Question: I have a dropdown menu on my page but there are some problem i.e when the dropdown appear and moved down to certain limit it will disappear as shown in image.

1 ) when the dropdown appear for Mobile App Development as shown in image and moved down to Black berry its work but when i move mouse pointer to Palm the menu disappeared.css code is'''
/* menu styles */
nav, #nav ul{
margin:0;
padding:0;
list-style-type:none;
list-style-position:outside;
position:relative;
line-height:1.5em;
}
nav a{
display:block;
padding:0px 5px;
border:1px solid #333;
color:#fff;
text-decoration:none;
text-align: center;
background-color:#333;
width:80px;
}
nav a:hover{
background-color:#fff;
color:#333;
}
nav li{
float:left;
position:relative;
border-right: 1px solid white;
}
nav ul {
position:absolute;
display:none;
width:12em;
top:1.5em;
}
nav li ul a{
width:12em;
height:auto;
float:left;
}
nav ul ul{
top:auto;
}
nav li ul ul {
left:12em;
margin:0px 0 0 10px;
}
nav li:hover ul ul, #nav li:hover ul ul ul, #nav li:hover ul ul ul ul{
display:none;
}
nav li:hover ul, #nav li li:hover ul, #nav li li li:hover ul, #nav li li li li:hover ul{
display:block;
}
'''
what should i do in css so that my menu will appear on my other div.
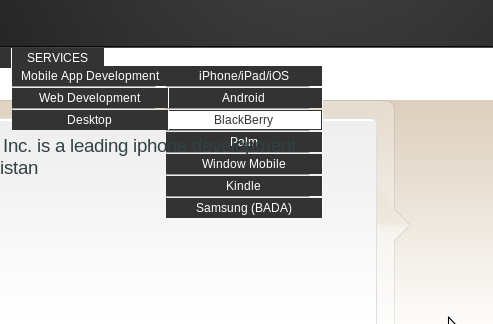
Answer: Try to specify z-index in your css:
'''
z-index : 100;
'''